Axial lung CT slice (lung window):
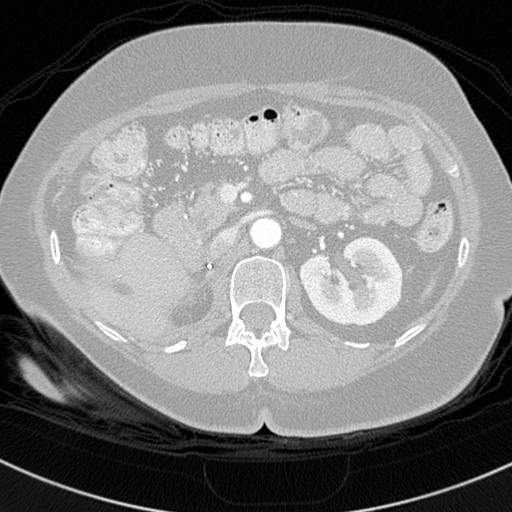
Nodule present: no